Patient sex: F
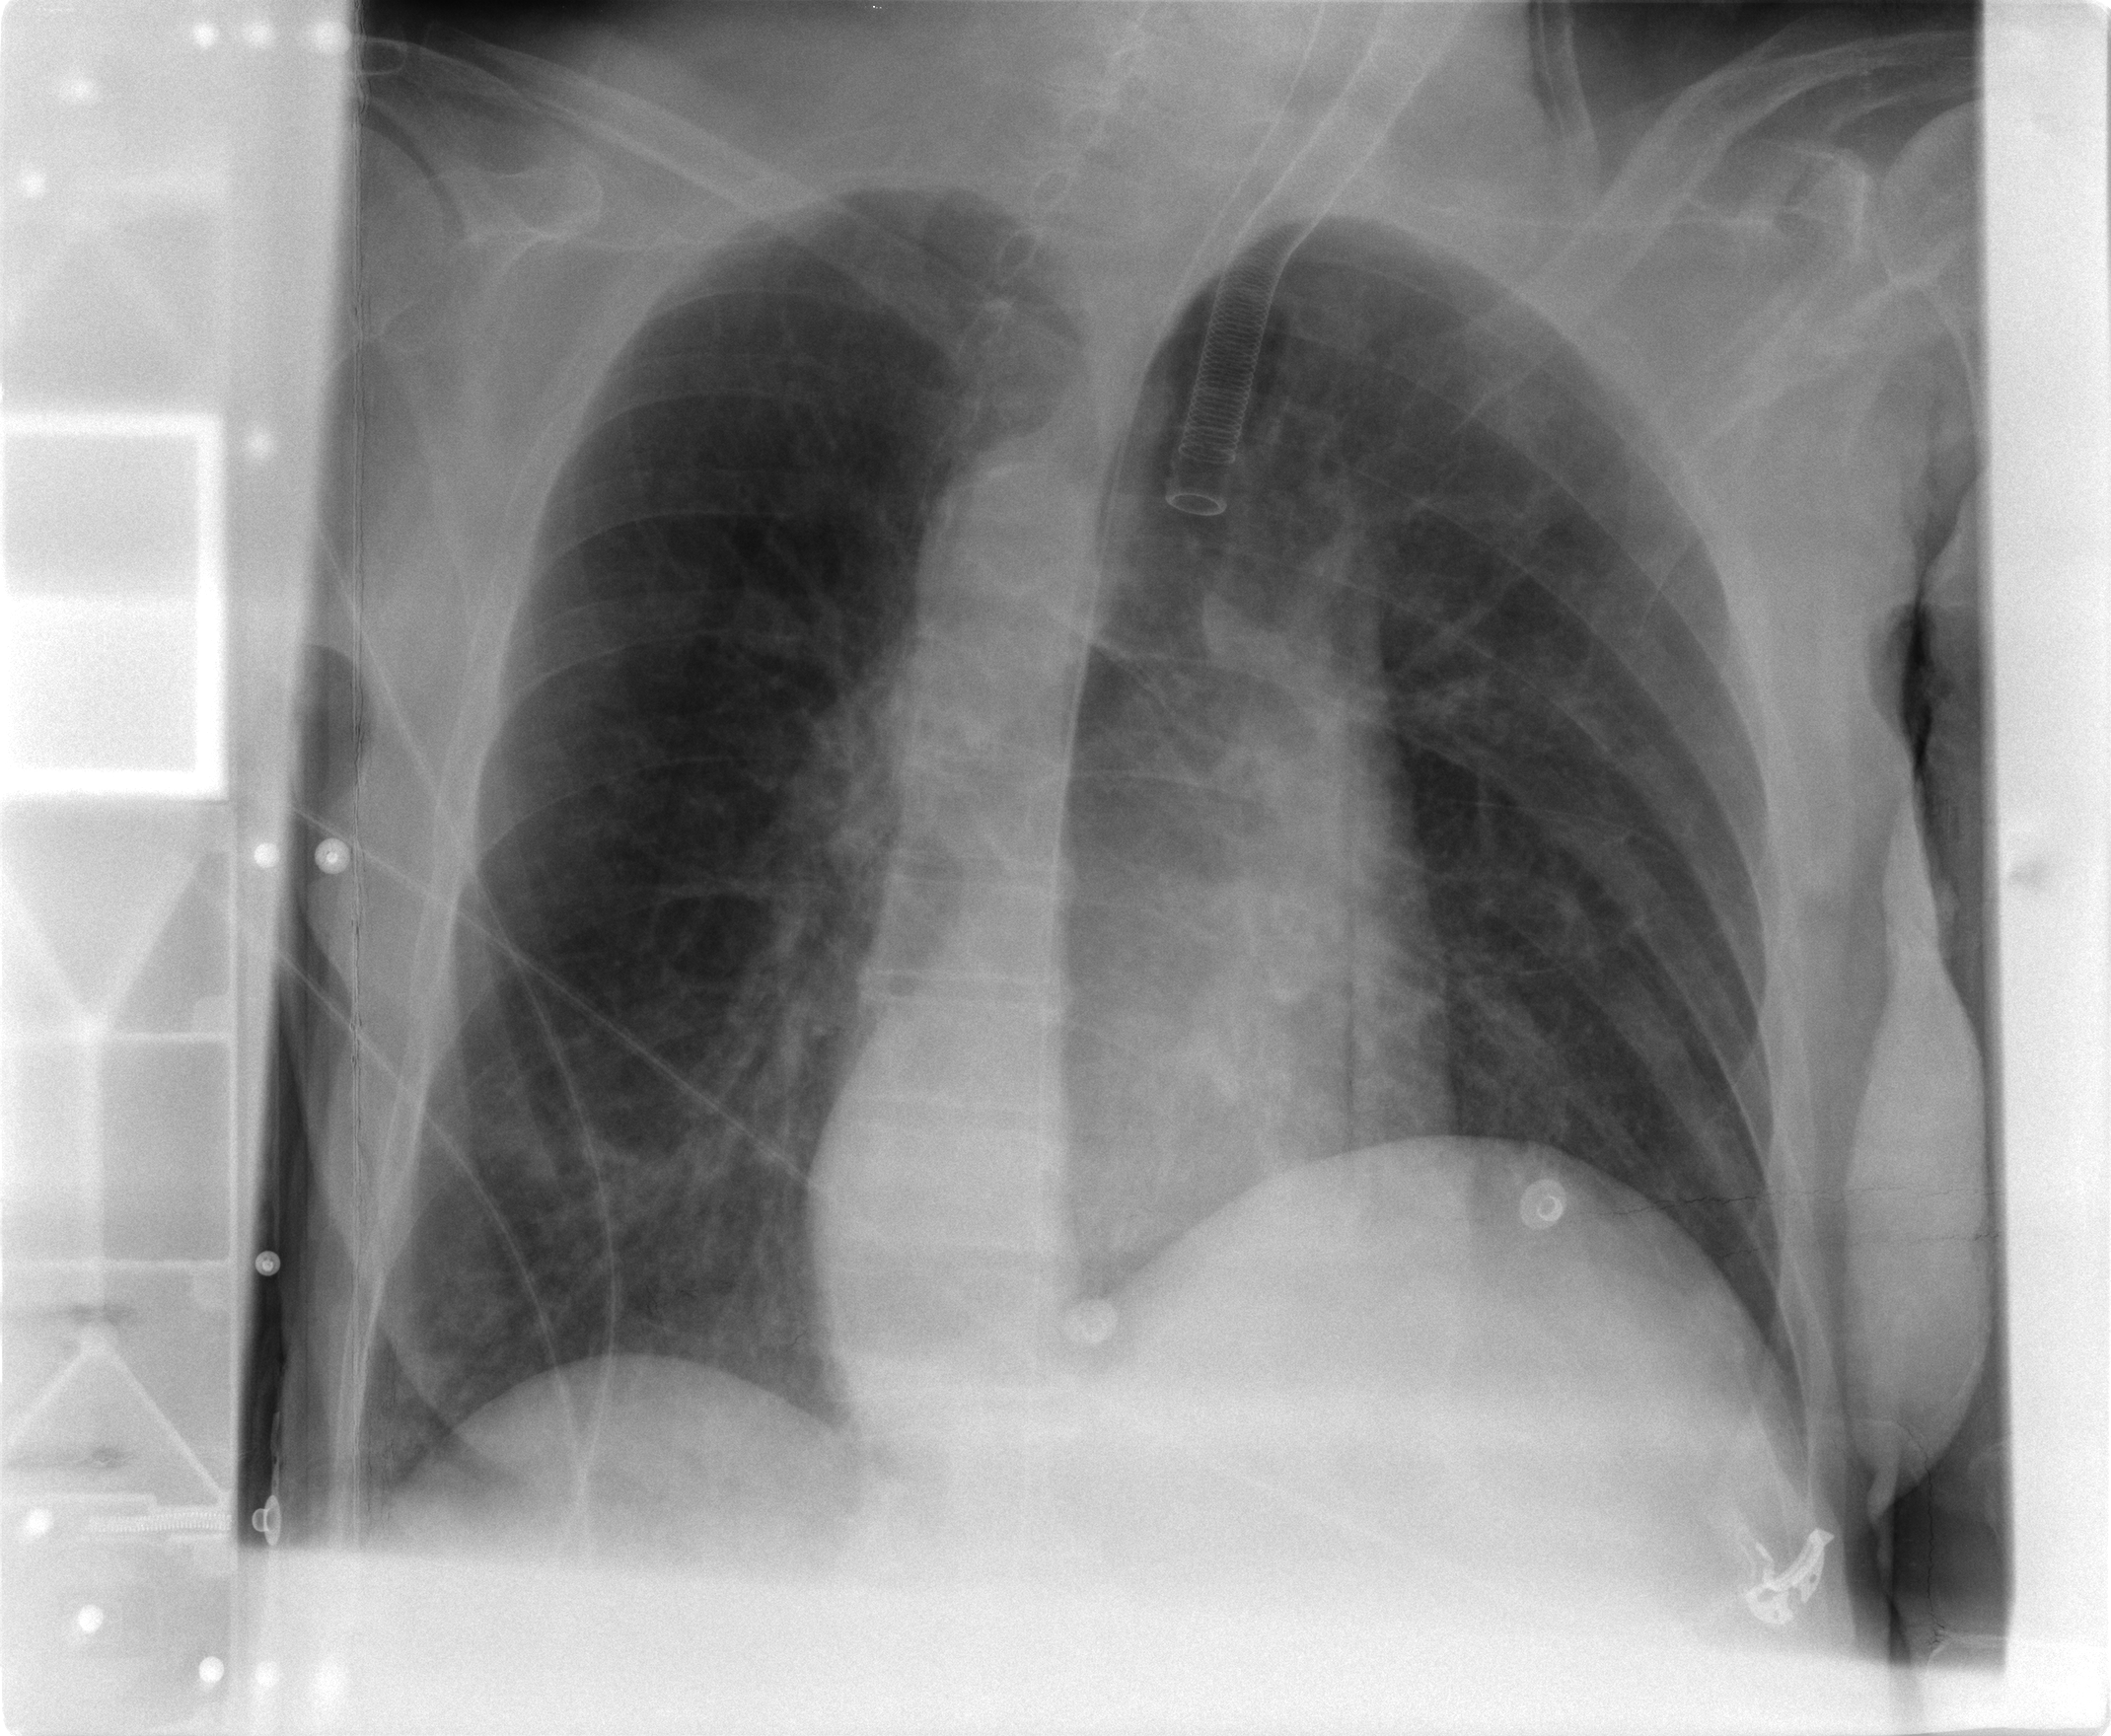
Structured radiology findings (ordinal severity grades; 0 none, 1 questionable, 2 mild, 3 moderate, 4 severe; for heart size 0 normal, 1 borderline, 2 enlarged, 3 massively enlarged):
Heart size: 0
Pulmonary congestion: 0
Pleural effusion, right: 0
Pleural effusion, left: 0
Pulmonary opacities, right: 0
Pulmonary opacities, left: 0
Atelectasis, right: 2
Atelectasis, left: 0